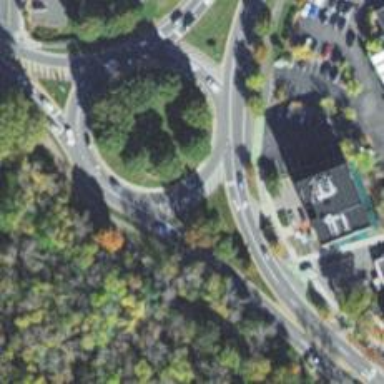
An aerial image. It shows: Roundabout on trunk highway.